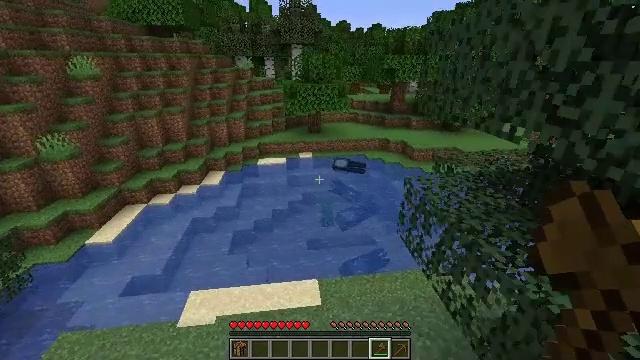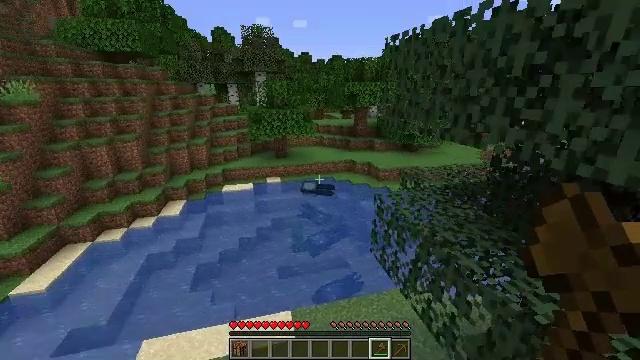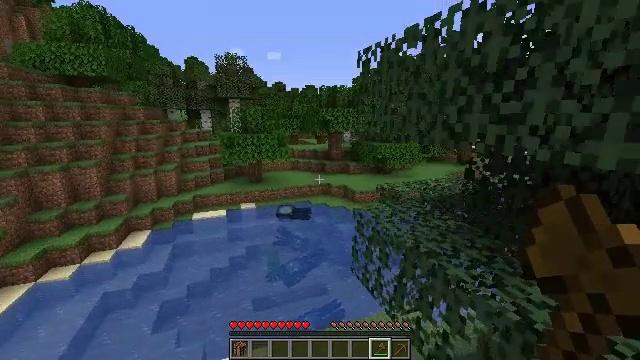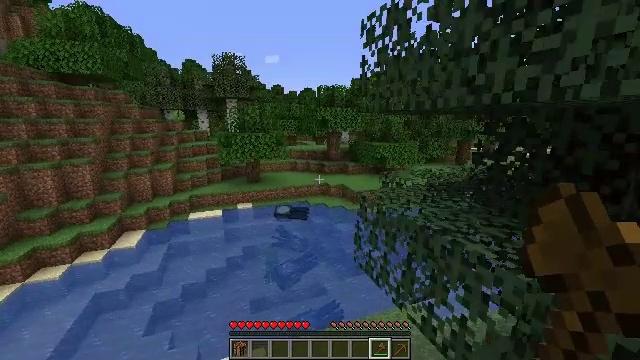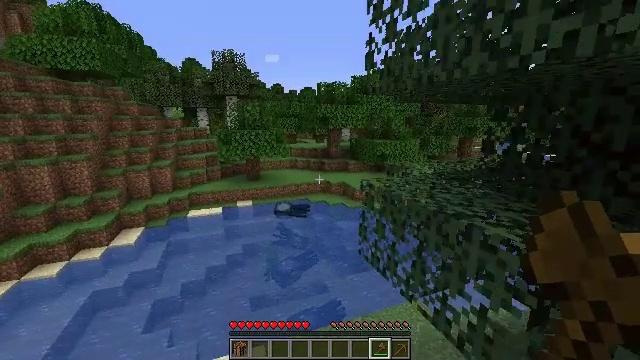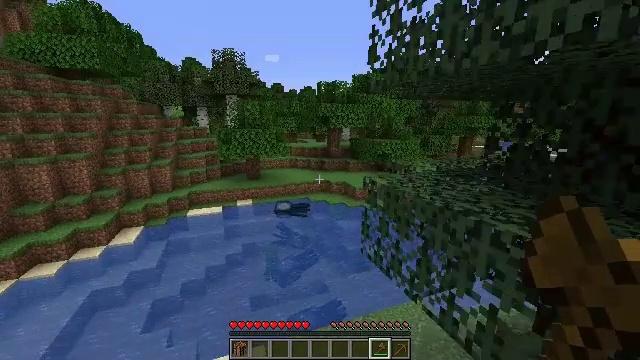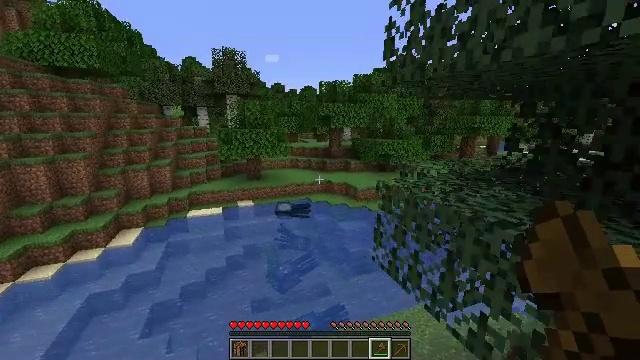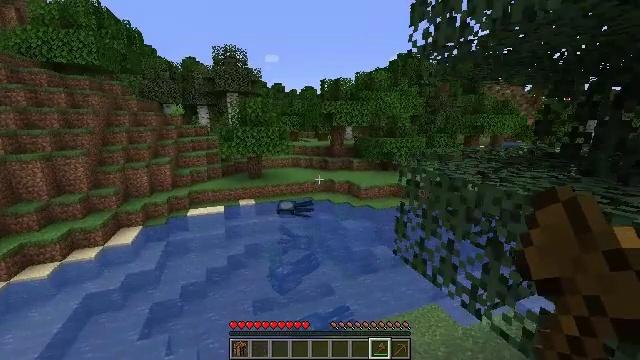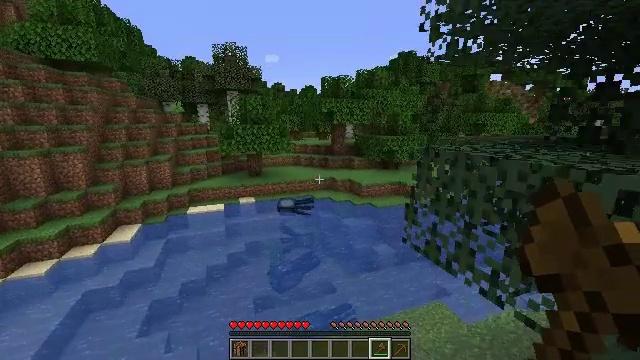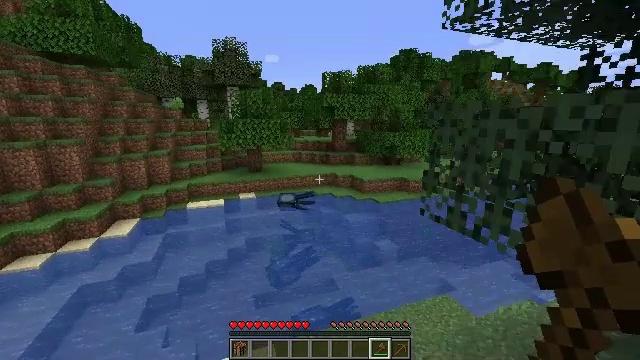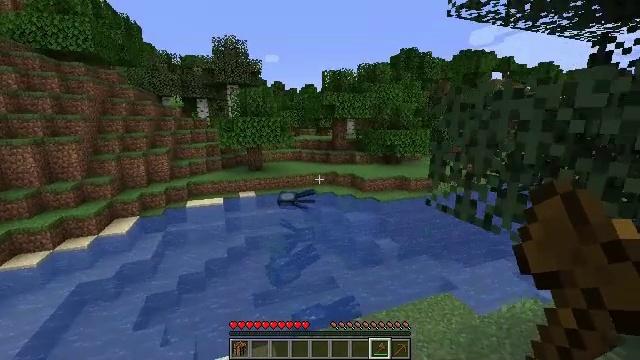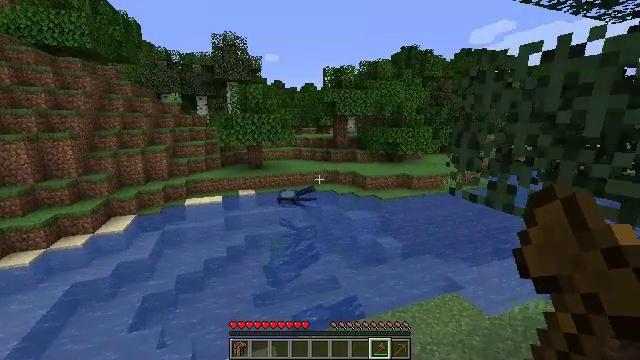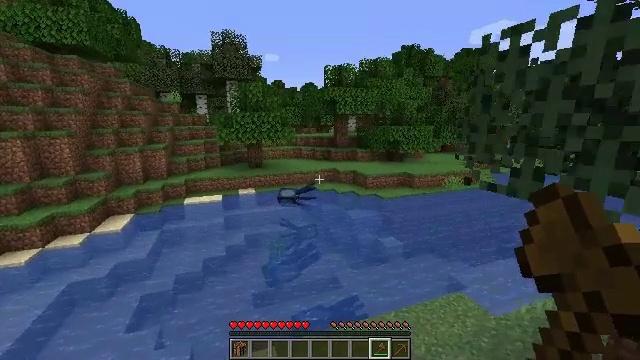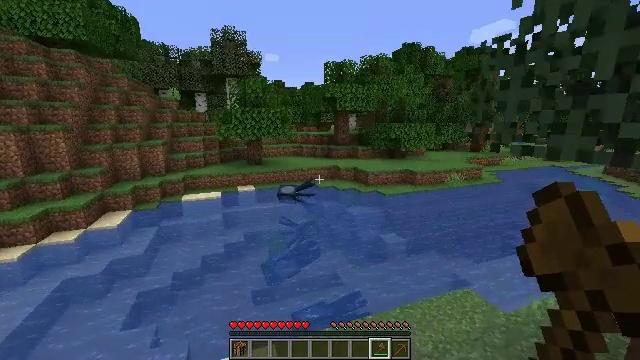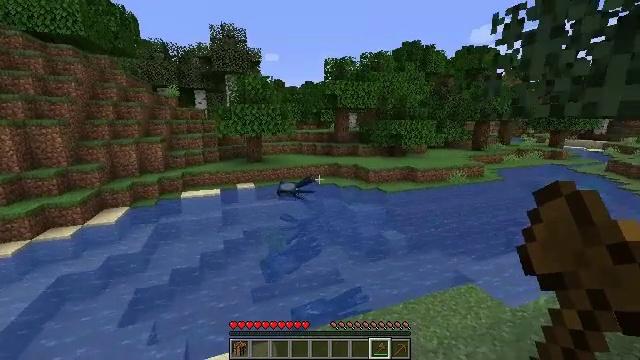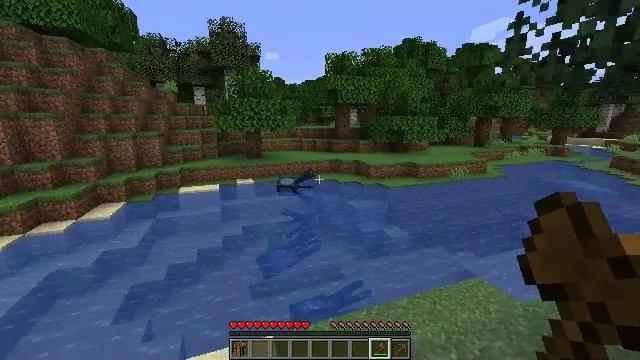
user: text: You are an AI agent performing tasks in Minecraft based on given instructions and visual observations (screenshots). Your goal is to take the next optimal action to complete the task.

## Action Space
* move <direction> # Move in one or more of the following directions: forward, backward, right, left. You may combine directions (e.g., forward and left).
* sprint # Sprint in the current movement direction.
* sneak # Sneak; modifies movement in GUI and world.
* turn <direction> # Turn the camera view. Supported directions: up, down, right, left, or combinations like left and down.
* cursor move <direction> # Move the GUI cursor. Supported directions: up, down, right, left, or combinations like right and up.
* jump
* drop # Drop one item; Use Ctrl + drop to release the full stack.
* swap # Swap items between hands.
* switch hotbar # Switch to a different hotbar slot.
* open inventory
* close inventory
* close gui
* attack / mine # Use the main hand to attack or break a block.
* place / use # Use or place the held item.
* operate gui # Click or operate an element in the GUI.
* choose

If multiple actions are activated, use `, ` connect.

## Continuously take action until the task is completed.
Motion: motion action
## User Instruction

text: Clear the sweet berry bush to collect the sweet berries.
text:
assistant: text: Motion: move forward, turn right and up
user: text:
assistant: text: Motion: move forward, turn right and up
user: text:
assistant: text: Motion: move forward and move left
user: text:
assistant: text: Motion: move forward and move left
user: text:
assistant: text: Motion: move forward and move left
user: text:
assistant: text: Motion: move forward and move left
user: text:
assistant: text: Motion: move forward
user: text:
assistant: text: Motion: move forward
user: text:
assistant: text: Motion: move forward
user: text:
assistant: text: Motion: move forward
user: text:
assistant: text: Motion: move forward
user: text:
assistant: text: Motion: move forward
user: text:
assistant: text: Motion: move forward
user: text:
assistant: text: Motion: move forward
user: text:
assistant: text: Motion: move forward
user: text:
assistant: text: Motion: move forward
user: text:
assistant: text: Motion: move forward, turn right and up
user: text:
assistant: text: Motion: move forward, turn right
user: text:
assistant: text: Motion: move forward, turn right
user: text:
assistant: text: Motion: move forward, turn right
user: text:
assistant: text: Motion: move forward, turn right
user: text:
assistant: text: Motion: move forward
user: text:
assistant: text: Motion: move forward
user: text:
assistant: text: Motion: move forward
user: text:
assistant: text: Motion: move forward
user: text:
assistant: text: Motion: move forward
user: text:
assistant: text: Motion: move forward, turn right
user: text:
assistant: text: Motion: move forward, turn right
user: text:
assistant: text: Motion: move forward, turn right
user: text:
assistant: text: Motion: move forward